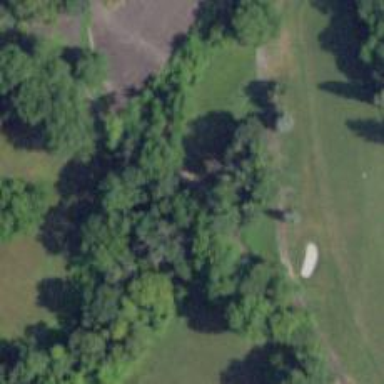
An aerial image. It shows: Path for both road and golf.